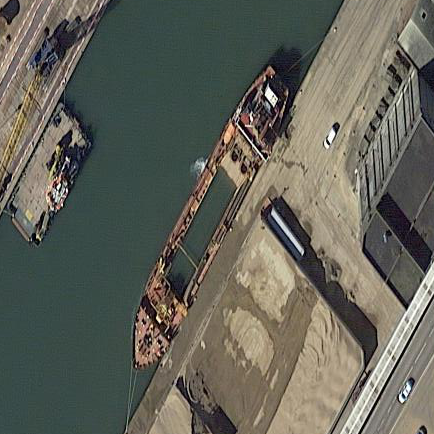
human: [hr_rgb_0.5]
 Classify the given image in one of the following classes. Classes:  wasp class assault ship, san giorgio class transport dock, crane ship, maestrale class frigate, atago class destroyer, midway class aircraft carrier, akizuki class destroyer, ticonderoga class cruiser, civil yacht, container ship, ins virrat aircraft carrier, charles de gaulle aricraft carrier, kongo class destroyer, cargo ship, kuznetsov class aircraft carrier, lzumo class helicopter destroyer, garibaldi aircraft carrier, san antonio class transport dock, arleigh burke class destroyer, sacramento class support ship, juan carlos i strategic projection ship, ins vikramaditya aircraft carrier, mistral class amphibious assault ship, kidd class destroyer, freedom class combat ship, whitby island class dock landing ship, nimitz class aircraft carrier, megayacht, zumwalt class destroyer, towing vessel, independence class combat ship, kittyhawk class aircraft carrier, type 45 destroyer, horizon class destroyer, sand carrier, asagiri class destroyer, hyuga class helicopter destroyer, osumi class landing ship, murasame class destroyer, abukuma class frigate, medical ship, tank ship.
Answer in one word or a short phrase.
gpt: Sand carrier